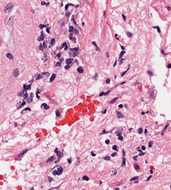
Tumor epithelial tissue: no
Tumor-associated stroma tissue: yes
Normal tissue: no